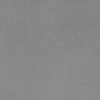
Label: dusty